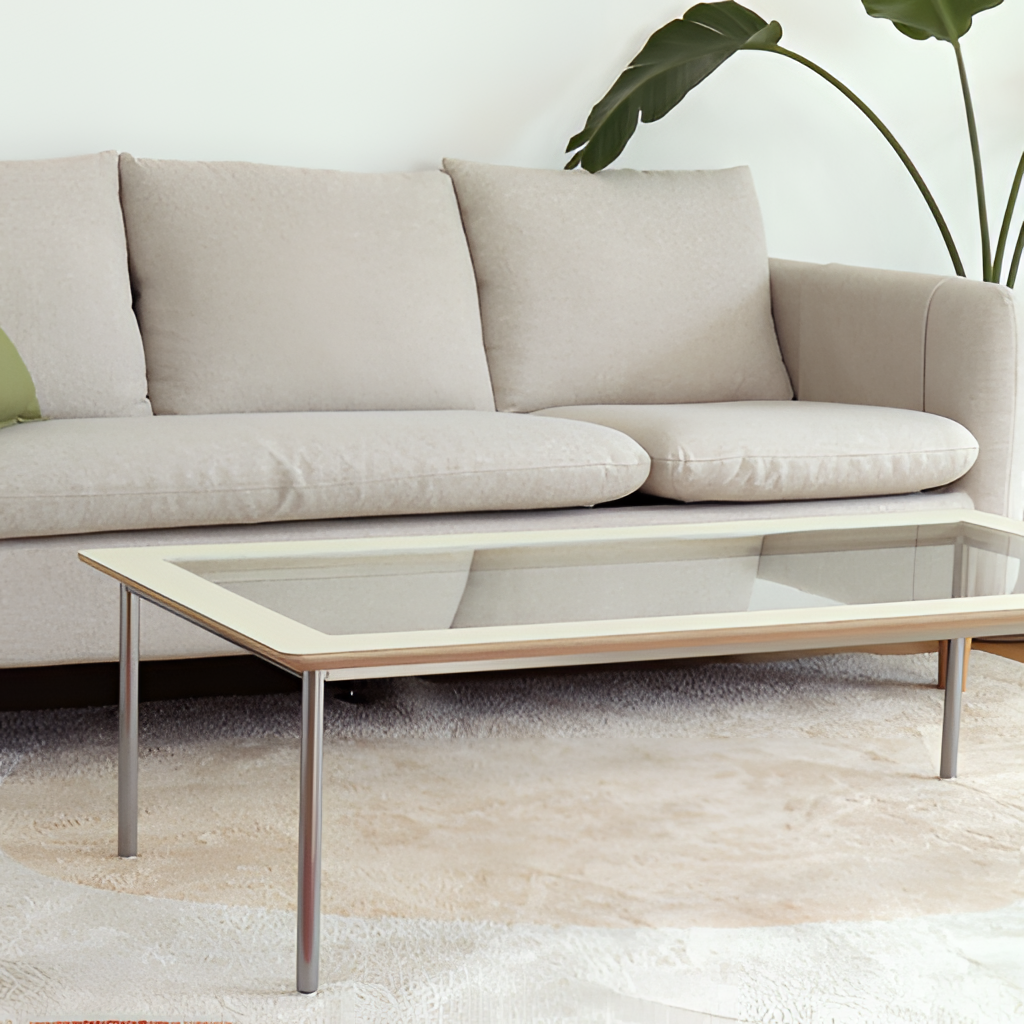
beige fabric sofa, living room, modern, beige carpet flooring, with textured pattern, paint wallpaper, with solid pattern